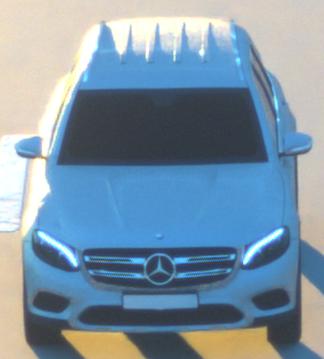
Make: Mercedes-Benz
Model: GLC 250
Detailed model: GLC (253)
Model produced from: 2015/09
Model produced until: 2018/05
Doors: 5
Color: white
Road condition: dry road
Daytime: sunrise or sunset
Contrast: medium contrast